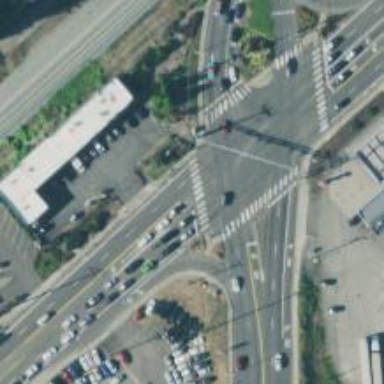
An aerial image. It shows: Pedestrian crossing with zebra markings on footway.